Interaction volume radius: 10 \u00c5
Interaction volume height: 10 \u00c5
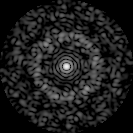
Disorder parameter: 0.7569